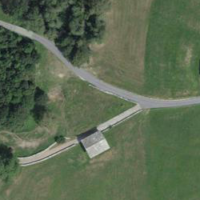
EUNIS habitat code: 24
Species observed at this site:
Acer pseudoplatanus